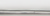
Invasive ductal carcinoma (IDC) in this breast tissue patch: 0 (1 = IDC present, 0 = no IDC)